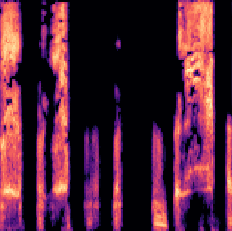
Sound class: Pig